This wavelet scalogram was computed from a rotor test-rig vibration snapshot. Determine the machine's mechanical condition. Answer with exactly one of: normal, misalignment, unbalance, looseness.
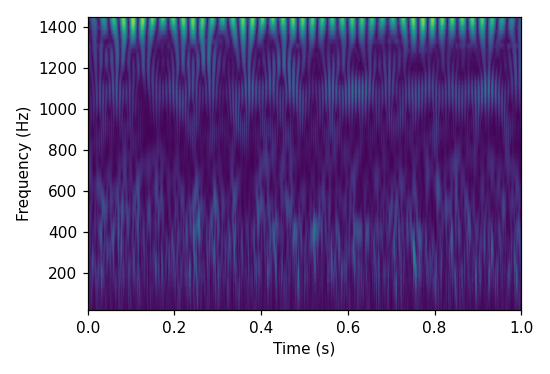
Answer: unbalance